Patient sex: M
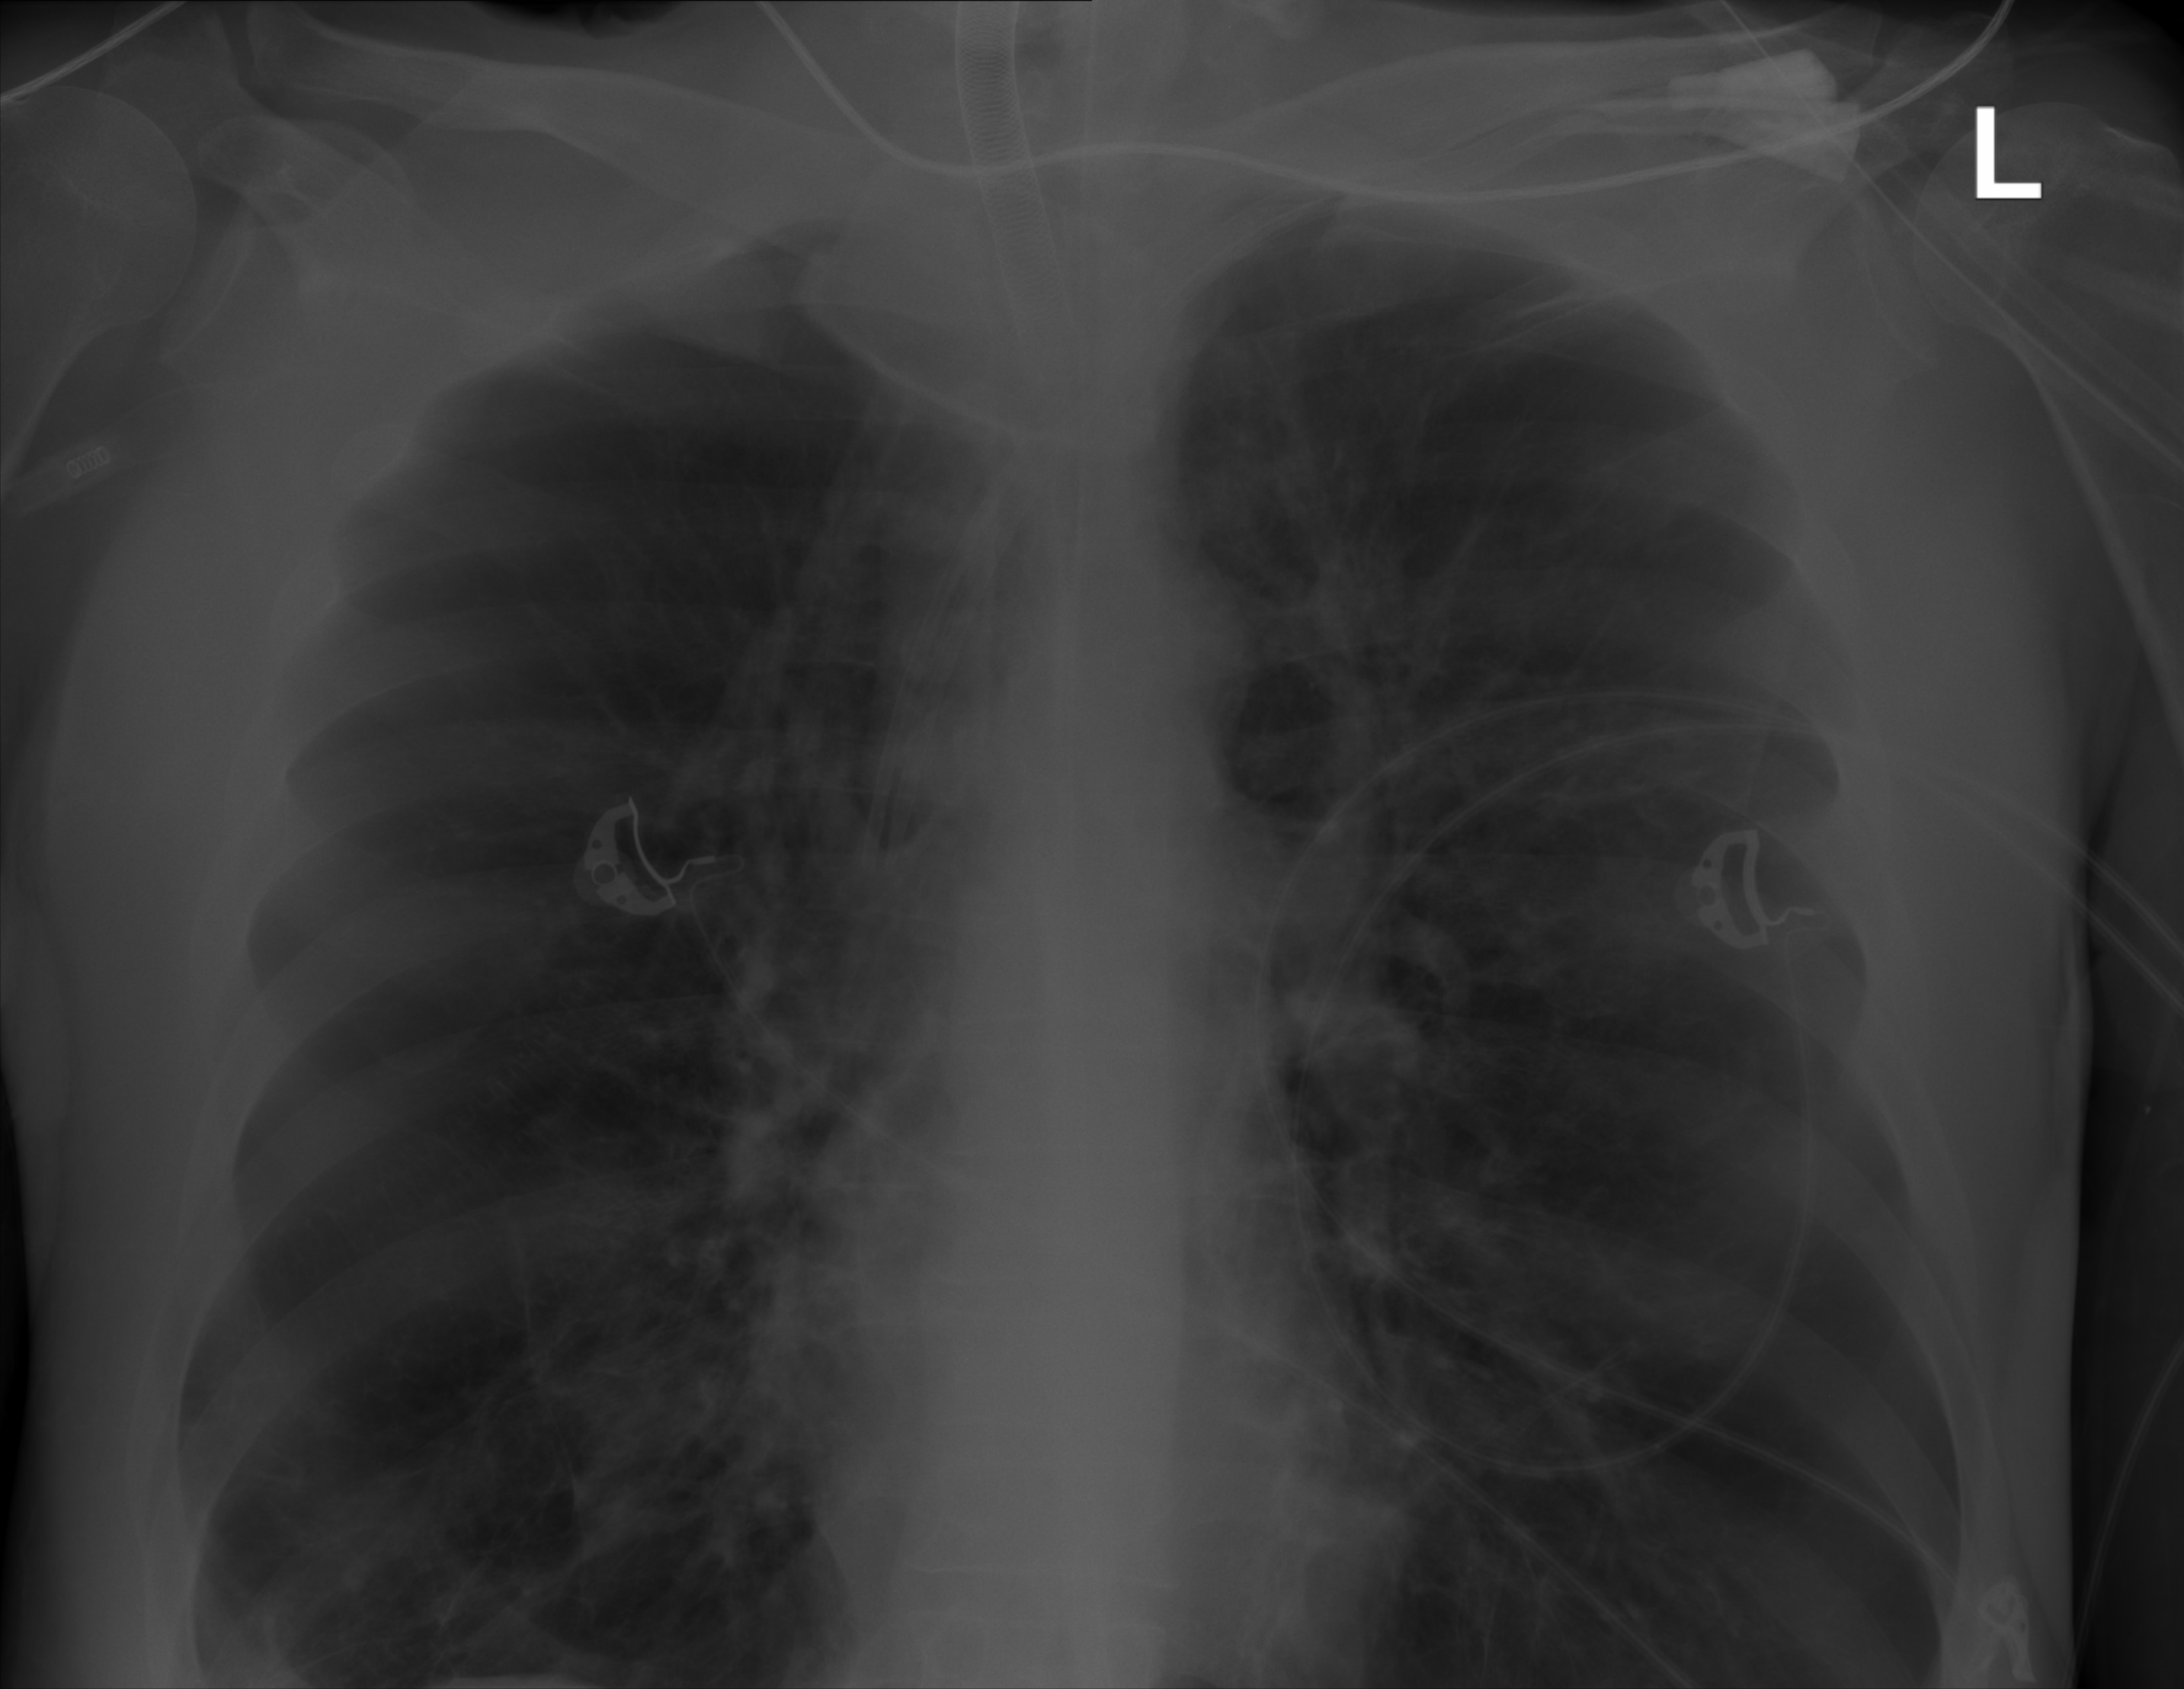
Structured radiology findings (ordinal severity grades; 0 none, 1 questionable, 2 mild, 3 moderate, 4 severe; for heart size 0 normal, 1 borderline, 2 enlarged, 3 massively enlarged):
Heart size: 0
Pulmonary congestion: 0
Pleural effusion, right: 0
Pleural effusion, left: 0
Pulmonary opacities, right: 0
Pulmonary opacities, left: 0
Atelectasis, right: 2
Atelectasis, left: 0